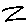
Label: zigzag